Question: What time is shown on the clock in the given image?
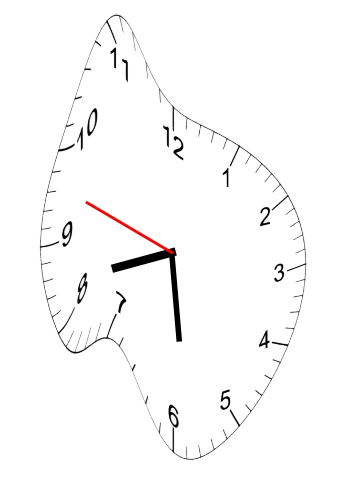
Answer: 08:28:48